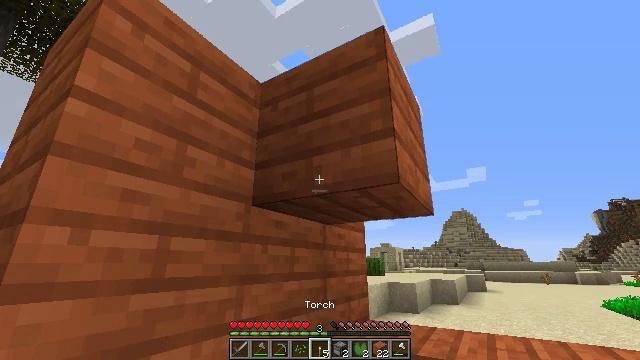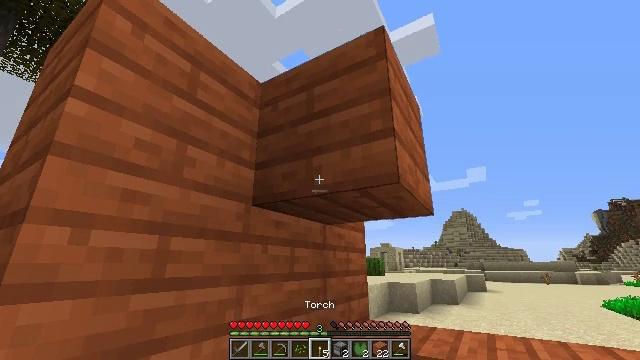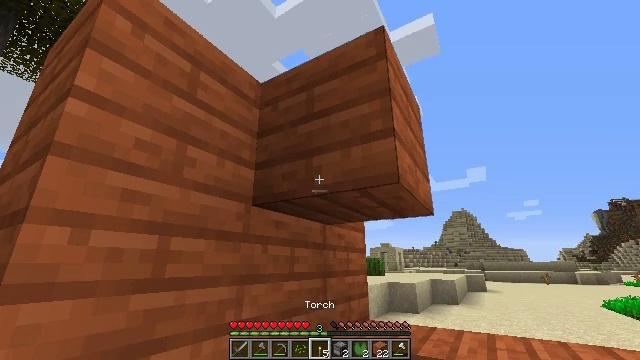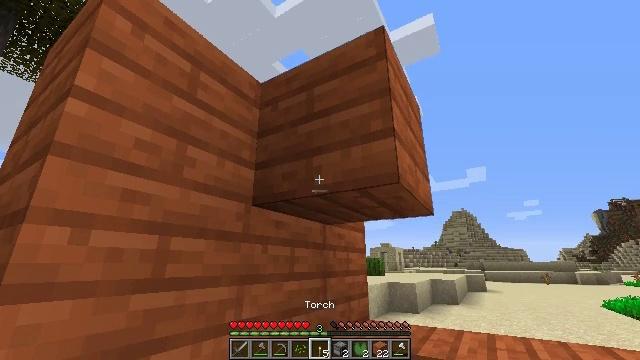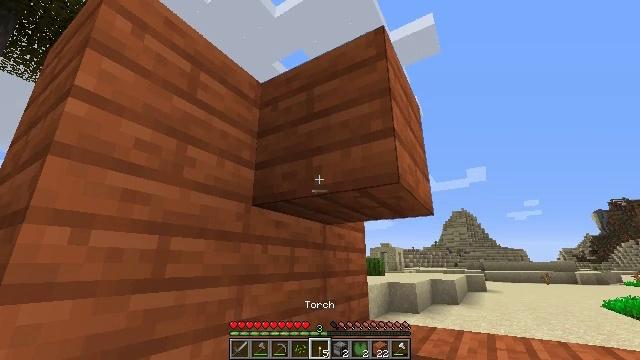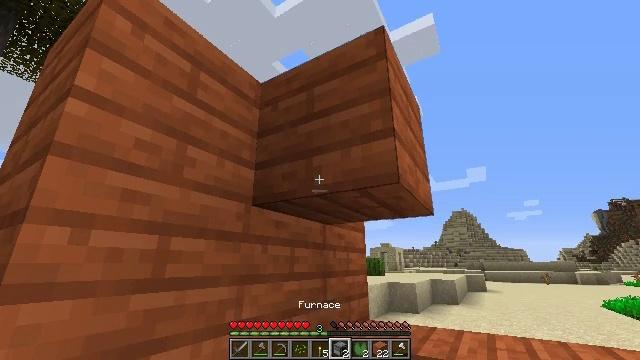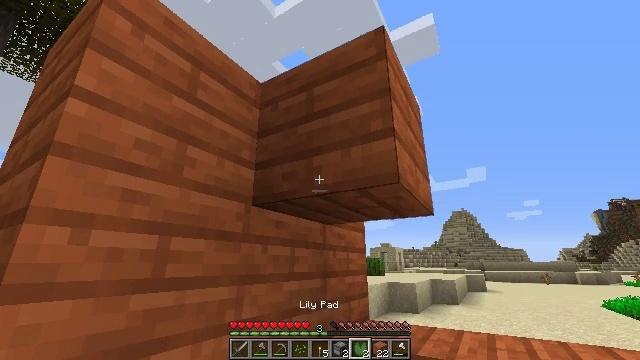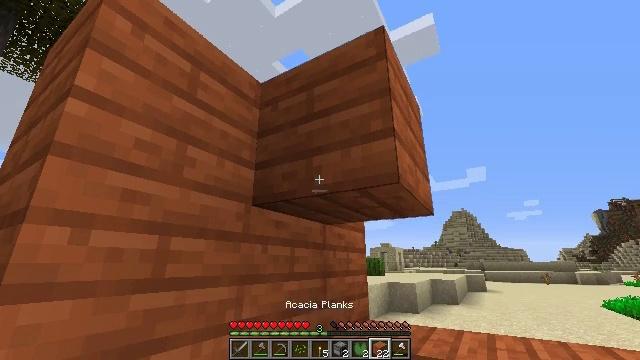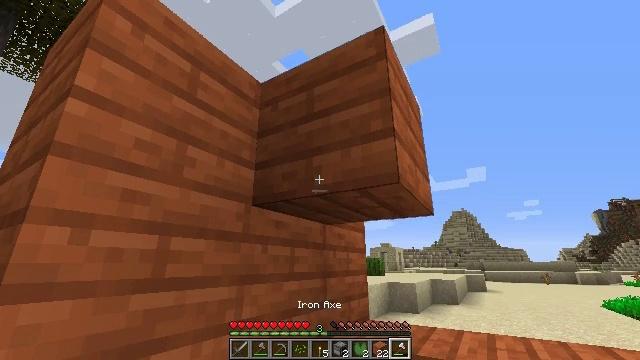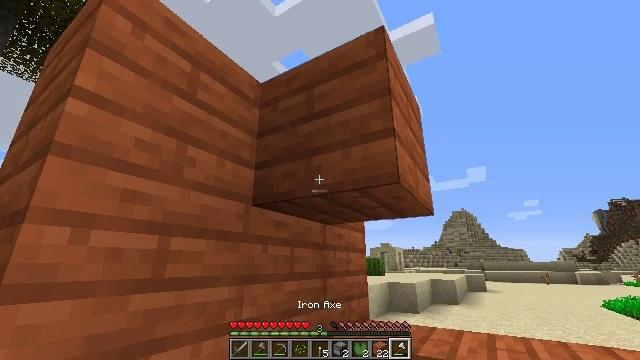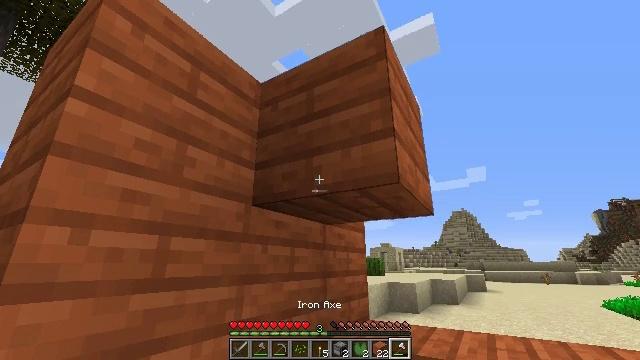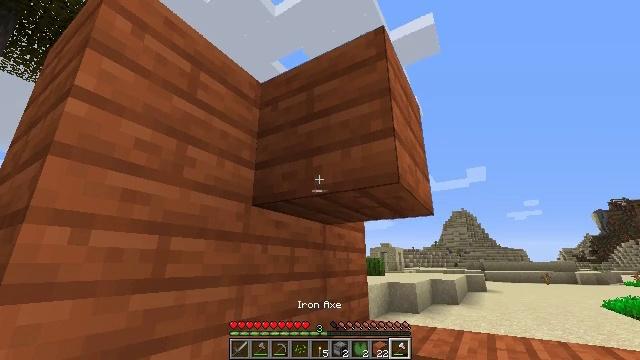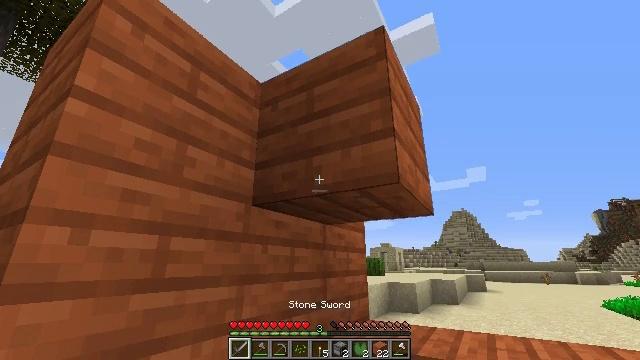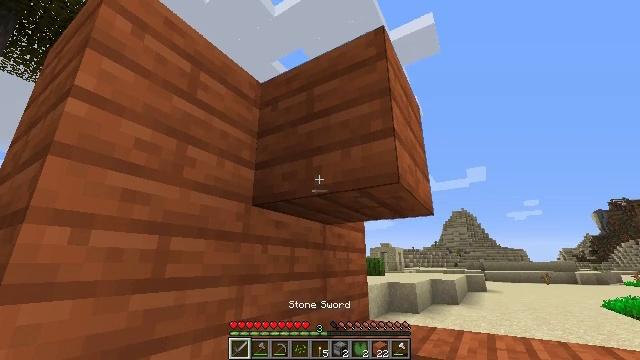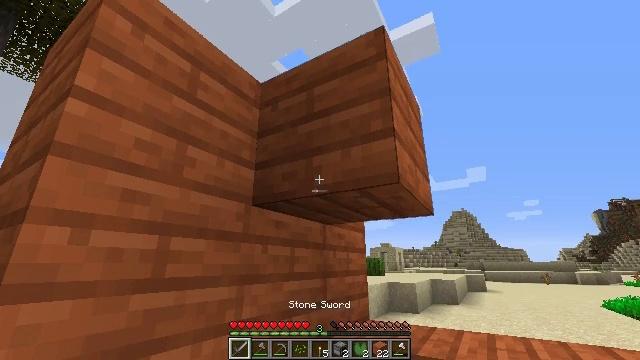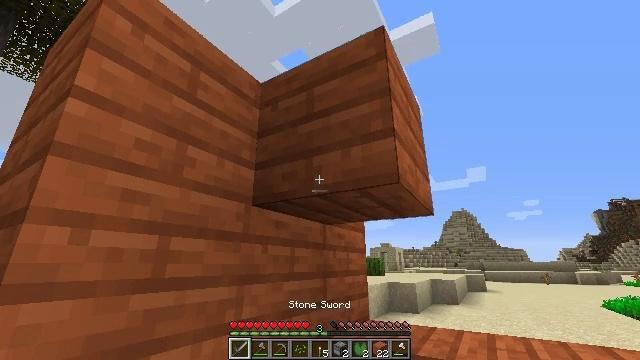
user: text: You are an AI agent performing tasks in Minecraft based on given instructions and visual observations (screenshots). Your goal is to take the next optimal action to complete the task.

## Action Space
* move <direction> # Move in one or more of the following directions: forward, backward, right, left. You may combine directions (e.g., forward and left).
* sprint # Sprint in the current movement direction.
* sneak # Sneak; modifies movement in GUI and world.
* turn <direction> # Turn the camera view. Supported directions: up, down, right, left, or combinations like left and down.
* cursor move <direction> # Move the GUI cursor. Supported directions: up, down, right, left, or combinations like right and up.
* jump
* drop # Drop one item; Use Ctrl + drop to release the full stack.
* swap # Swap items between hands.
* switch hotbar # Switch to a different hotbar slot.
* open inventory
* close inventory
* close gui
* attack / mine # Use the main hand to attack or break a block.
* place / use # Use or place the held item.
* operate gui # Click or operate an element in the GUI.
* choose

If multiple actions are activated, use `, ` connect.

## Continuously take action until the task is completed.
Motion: motion action
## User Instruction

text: Break the existing acacia planks.
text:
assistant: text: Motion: no_op
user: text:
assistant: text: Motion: no_op
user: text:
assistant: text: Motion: no_op
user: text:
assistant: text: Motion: no_op
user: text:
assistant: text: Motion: no_op
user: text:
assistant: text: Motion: no_op
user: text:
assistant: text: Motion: no_op
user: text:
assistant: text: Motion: no_op
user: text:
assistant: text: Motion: no_op
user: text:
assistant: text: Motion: no_op
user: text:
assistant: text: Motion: no_op
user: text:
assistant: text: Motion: no_op
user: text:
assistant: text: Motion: no_op
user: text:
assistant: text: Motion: no_op
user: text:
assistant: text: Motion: no_op
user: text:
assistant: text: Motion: no_op
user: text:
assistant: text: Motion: no_op
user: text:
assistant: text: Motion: no_op
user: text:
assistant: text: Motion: no_op
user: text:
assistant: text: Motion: no_op
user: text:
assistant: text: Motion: no_op
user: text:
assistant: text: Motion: no_op
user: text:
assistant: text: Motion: no_op
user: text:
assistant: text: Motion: attack / mine
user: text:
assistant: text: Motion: attack / mine
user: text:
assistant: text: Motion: attack / mine
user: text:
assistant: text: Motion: attack / mine
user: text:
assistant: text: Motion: attack / mine
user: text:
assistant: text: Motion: attack / mine
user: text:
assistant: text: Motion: attack / mine